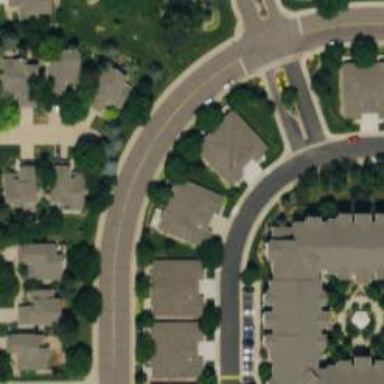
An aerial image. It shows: Living street.